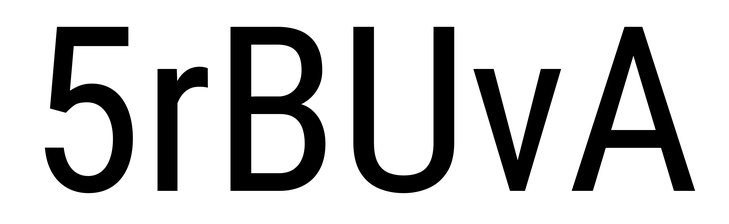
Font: Roboto_Condensed_Regular